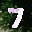
Label: 7